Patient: sex M, age 65
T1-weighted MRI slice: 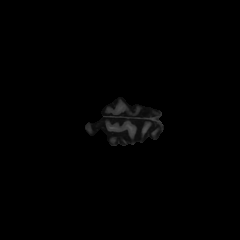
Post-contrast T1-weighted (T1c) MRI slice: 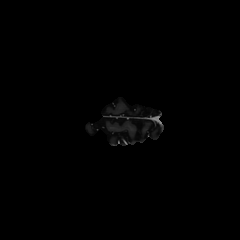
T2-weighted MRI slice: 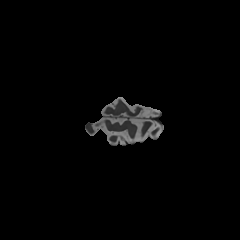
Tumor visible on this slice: no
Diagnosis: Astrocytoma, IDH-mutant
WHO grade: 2